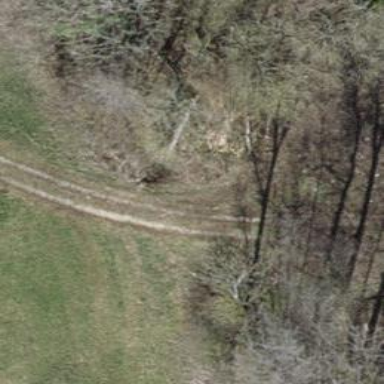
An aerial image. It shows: Culvert tunnel.